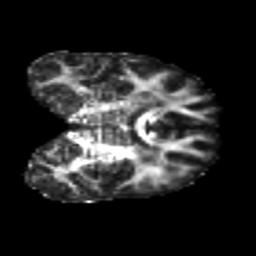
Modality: FA
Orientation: coronal
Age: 24
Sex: male
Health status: healthy
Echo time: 0.074 s